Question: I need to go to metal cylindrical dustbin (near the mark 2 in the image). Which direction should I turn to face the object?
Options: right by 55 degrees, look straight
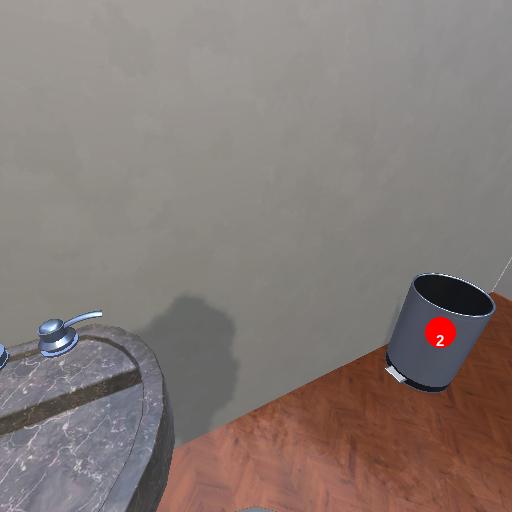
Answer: right by 55 degrees